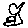
Label: bird